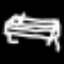
Label: bed